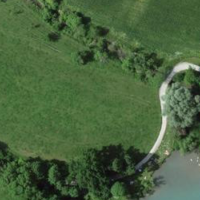
EUNIS habitat code: 24
Species observed at this site:
Cornus sanguinea
Urtica dioica